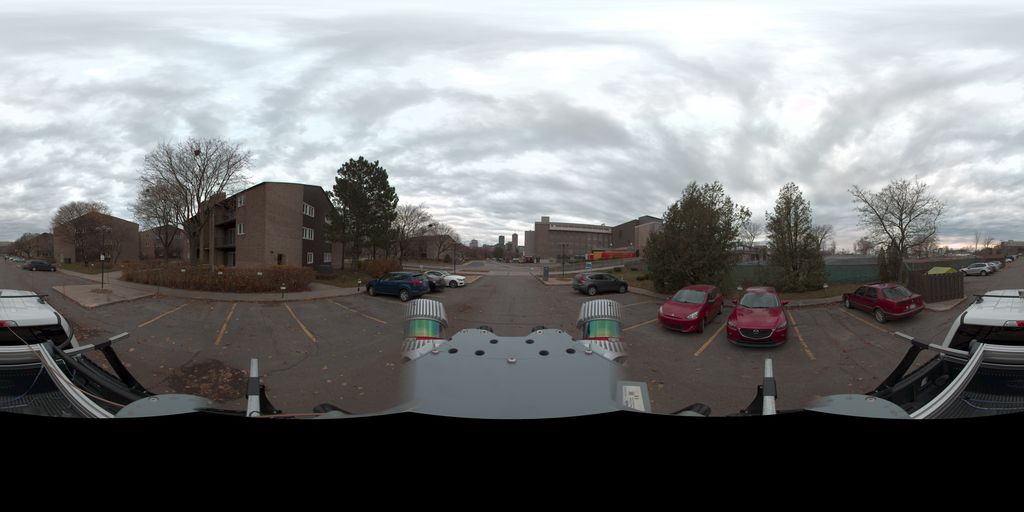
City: quebec_city